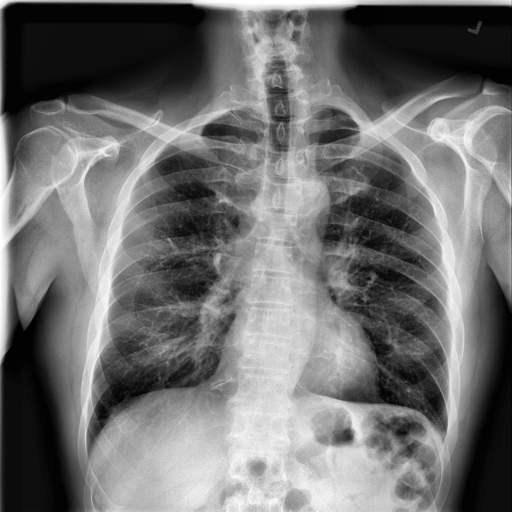
Finding: NORMAL